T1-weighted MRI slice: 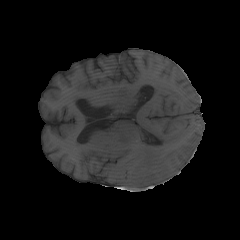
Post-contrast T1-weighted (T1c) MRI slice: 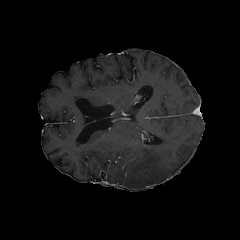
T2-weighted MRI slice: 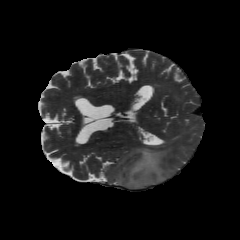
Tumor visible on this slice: yes